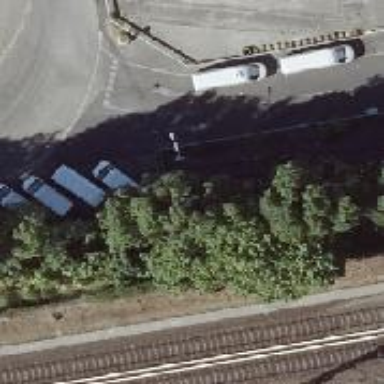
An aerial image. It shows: Urban tree row consisting of Populus trees. The trees are broadleaved and deciduous.